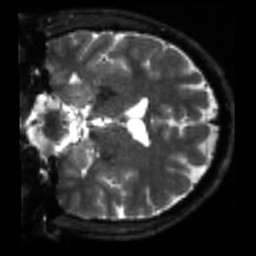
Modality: sbref
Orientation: coronal
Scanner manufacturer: siemens
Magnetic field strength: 3 T
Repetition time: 4 s
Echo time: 0.0594 s